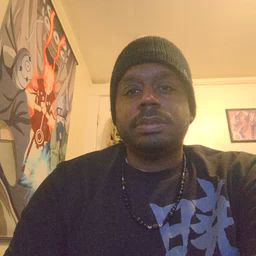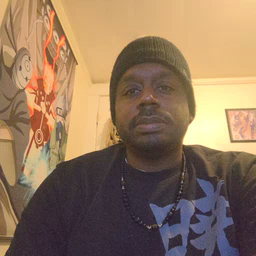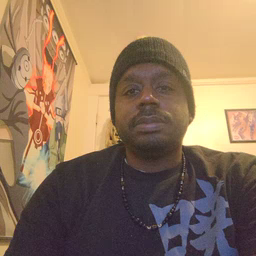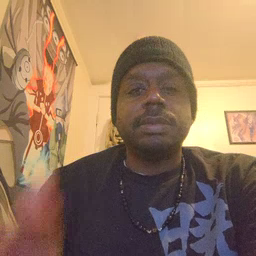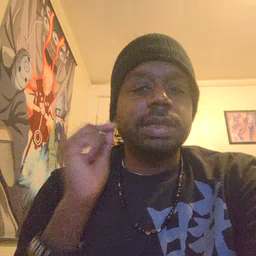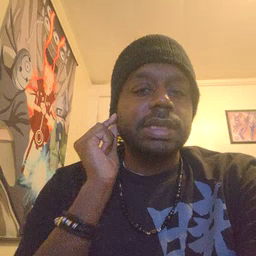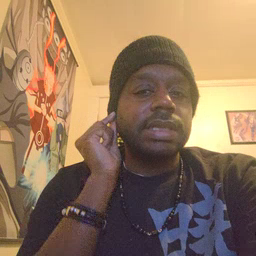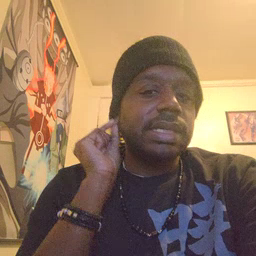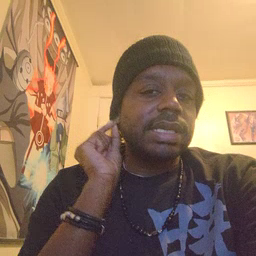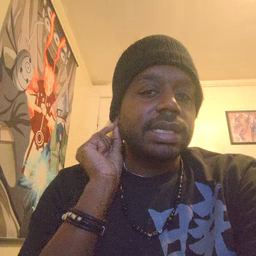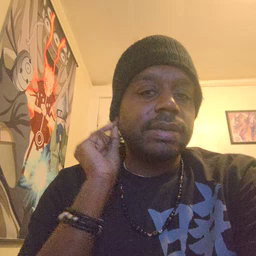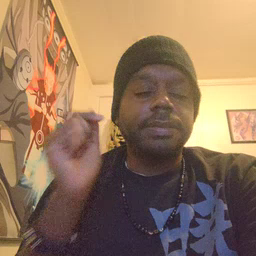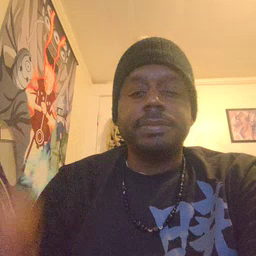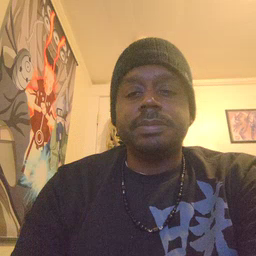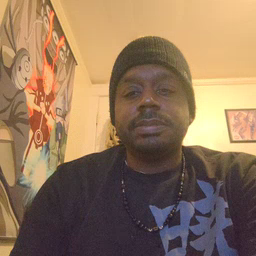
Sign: ear